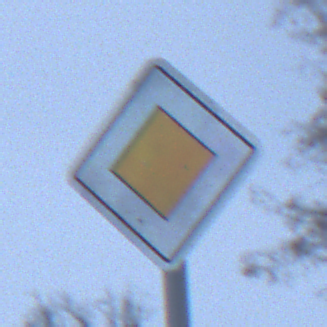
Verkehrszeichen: Vorfahrtsstrasse
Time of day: Midday
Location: Outdoor (Nature)
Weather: Overcast
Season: Winter
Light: Natural